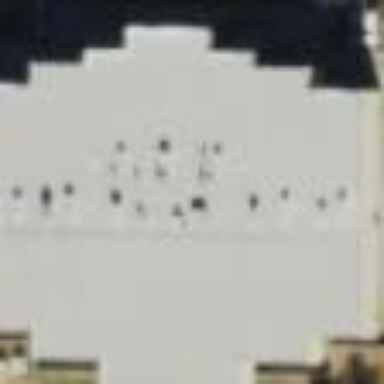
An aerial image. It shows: Cinema building.